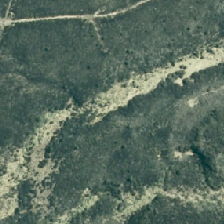
Land cover: manuka_kanuka